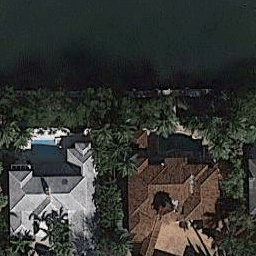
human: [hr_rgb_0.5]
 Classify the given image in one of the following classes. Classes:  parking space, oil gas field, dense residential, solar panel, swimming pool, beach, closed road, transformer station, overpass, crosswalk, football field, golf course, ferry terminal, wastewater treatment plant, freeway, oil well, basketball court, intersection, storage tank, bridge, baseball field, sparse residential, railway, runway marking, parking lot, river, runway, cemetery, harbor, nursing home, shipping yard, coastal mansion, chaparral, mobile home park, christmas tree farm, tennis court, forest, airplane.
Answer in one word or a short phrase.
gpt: coastal mansion